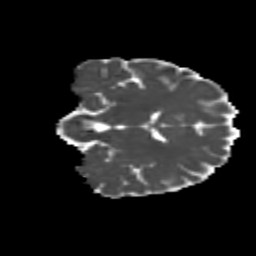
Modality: MD
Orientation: coronal
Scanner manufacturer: siemens
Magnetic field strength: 3 T
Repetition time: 4.16 s
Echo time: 0.0806 s